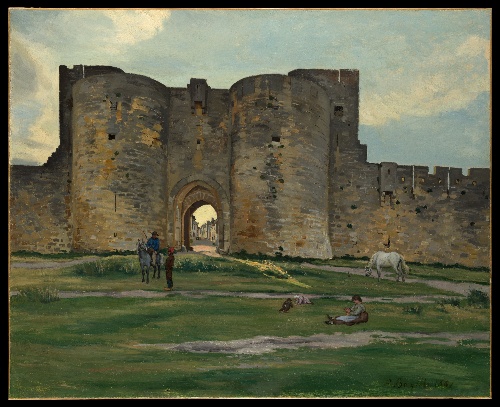
Title: Porte de la Reine at Aigues-Mortes
Artist: Jean-Frédéric Bazille
Artist bio: French, Montpellier 1841–1870 Beaune-la-Rolande
Date: 1867
Object type: Painting
Classification: Paintings
Medium: Oil on canvas
Dimensions: 31 3/4 x 39 1/4 in. (80.6 x 99.7 cm)
Department: European Paintings
Credit line: Purchase, Gift of Raymonde Paul, in memory of her brother, C. Michael Paul, by exchange, 1988
Accession year: 1988
Repository: Metropolitan Museum of Art, New York, NY
Tags: Gates|Horses